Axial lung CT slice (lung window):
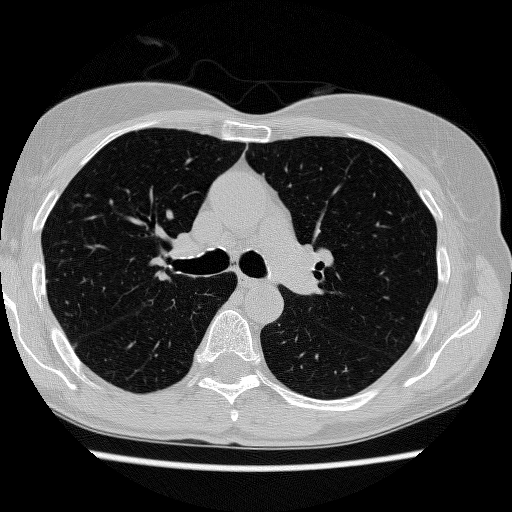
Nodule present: no